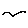
Label: bird